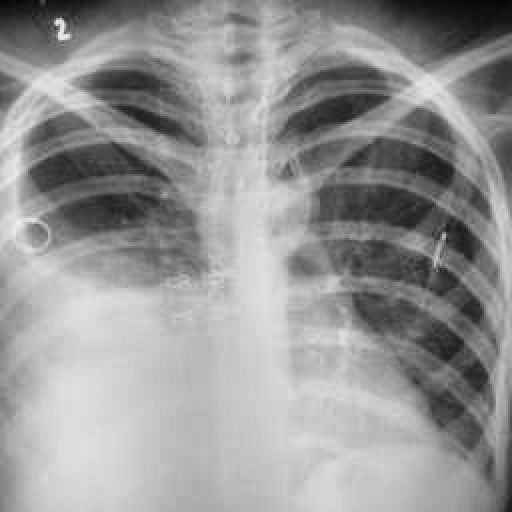
Finding: TUBERCULOSIS